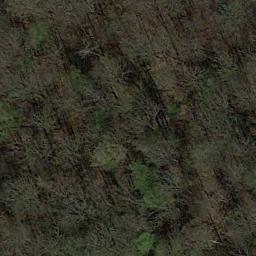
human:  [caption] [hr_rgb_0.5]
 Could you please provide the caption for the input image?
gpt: The forest has some sparse green trees randomly arranged and the forest soil is deep yellow .

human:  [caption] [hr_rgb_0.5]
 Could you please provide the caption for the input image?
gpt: The forest is full of dry trees .

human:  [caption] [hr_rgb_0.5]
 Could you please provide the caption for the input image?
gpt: This is a dense forest .

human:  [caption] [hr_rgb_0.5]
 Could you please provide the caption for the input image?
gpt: Many withered trees are in a forest .

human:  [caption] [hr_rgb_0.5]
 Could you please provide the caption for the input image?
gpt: A sparse forest with some green trees .